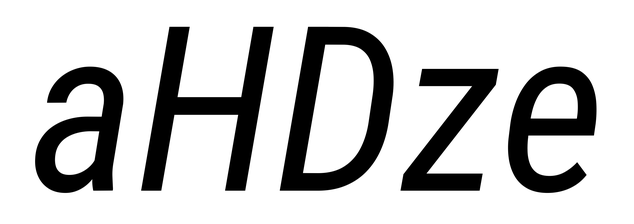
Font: Roboto-Italic_Condensed_Italic